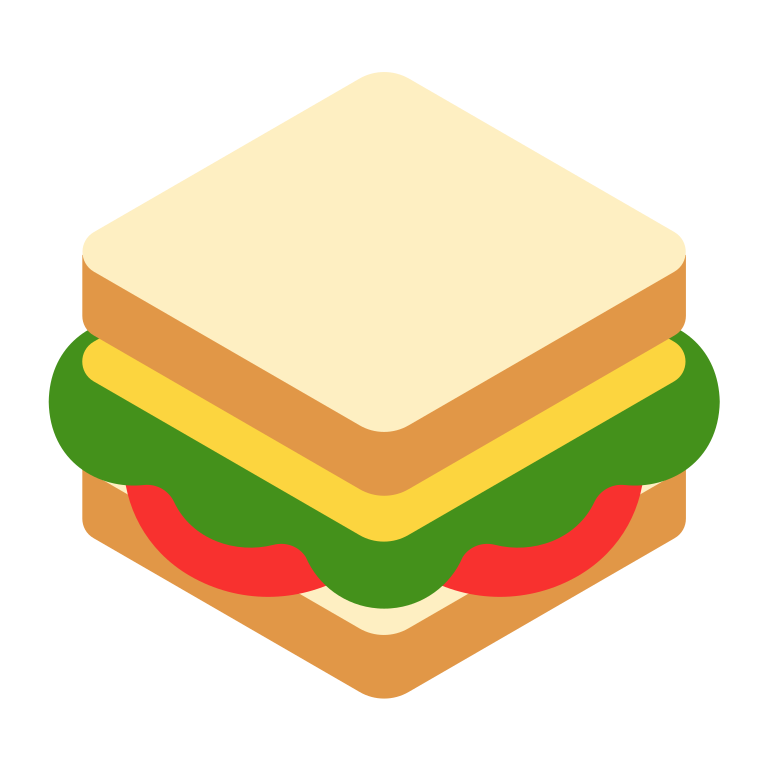
sandwich flat